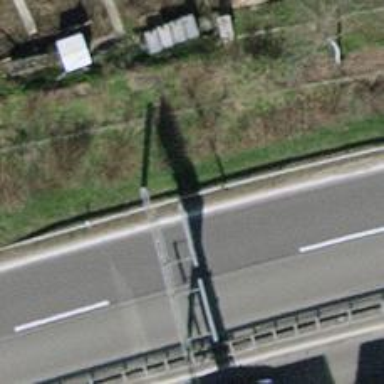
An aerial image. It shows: Gantry structure.